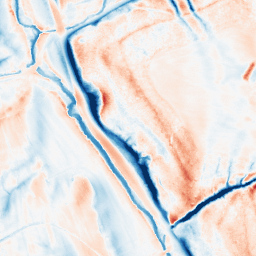
Category: classical
Decomposition family: gaussian_anisotropic
Decomposition parameters: sigma_x: 10
sigma_y: 2
Upsampling method: regularized
Upsampling parameters: scale: 2
lambda_reg: 0.01
Upsampling scale: 2